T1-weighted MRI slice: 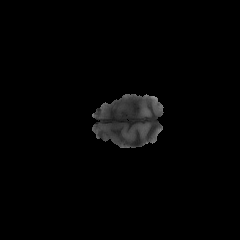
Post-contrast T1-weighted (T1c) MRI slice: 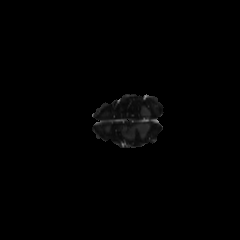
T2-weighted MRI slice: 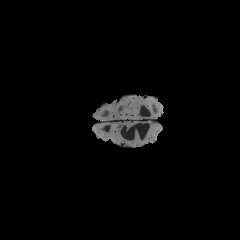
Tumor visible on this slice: no